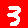
Digit: 3